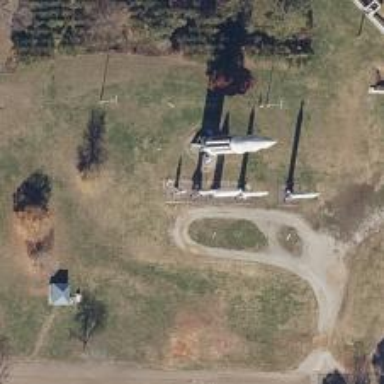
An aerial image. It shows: Historic rocket attraction.